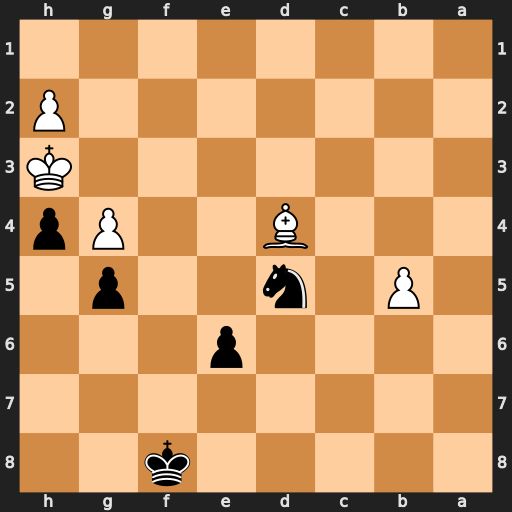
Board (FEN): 5k2/8/4p3/1P1n2p1/3B2Pp/7K/7P/8
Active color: b
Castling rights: -
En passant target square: -
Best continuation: Nf4#